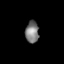
Tissue: lung
Cell type: Epithelial cells
Senescence score: 0.1737
Nuclear area (px): 288
Mean DAPI intensity: 122.781